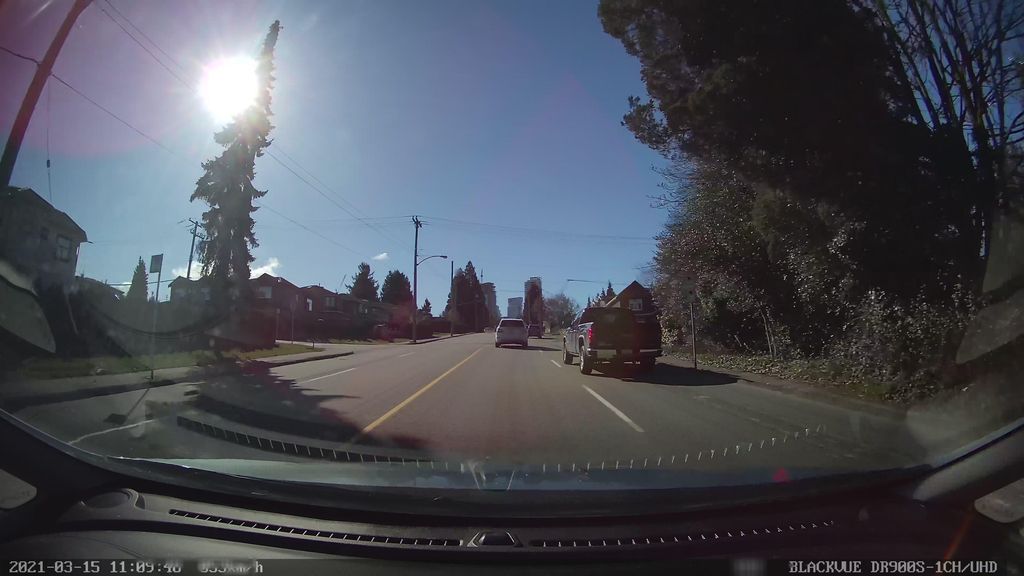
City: vancouver